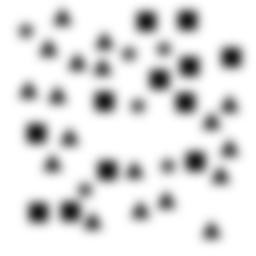
Squares: 12
Triangles: 18
Stars: 6
Total shapes: 36